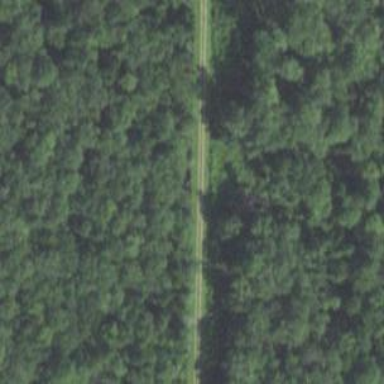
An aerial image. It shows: Track road along man-made cutline.